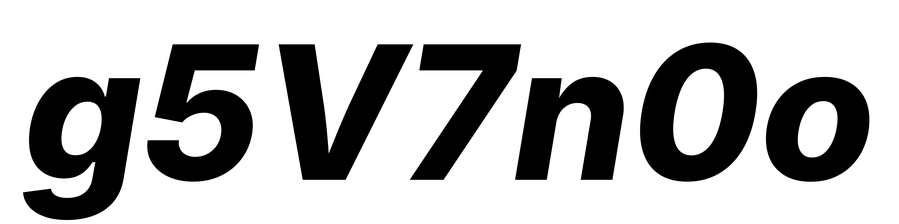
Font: Inter-Italic_ExtraBold_Italic